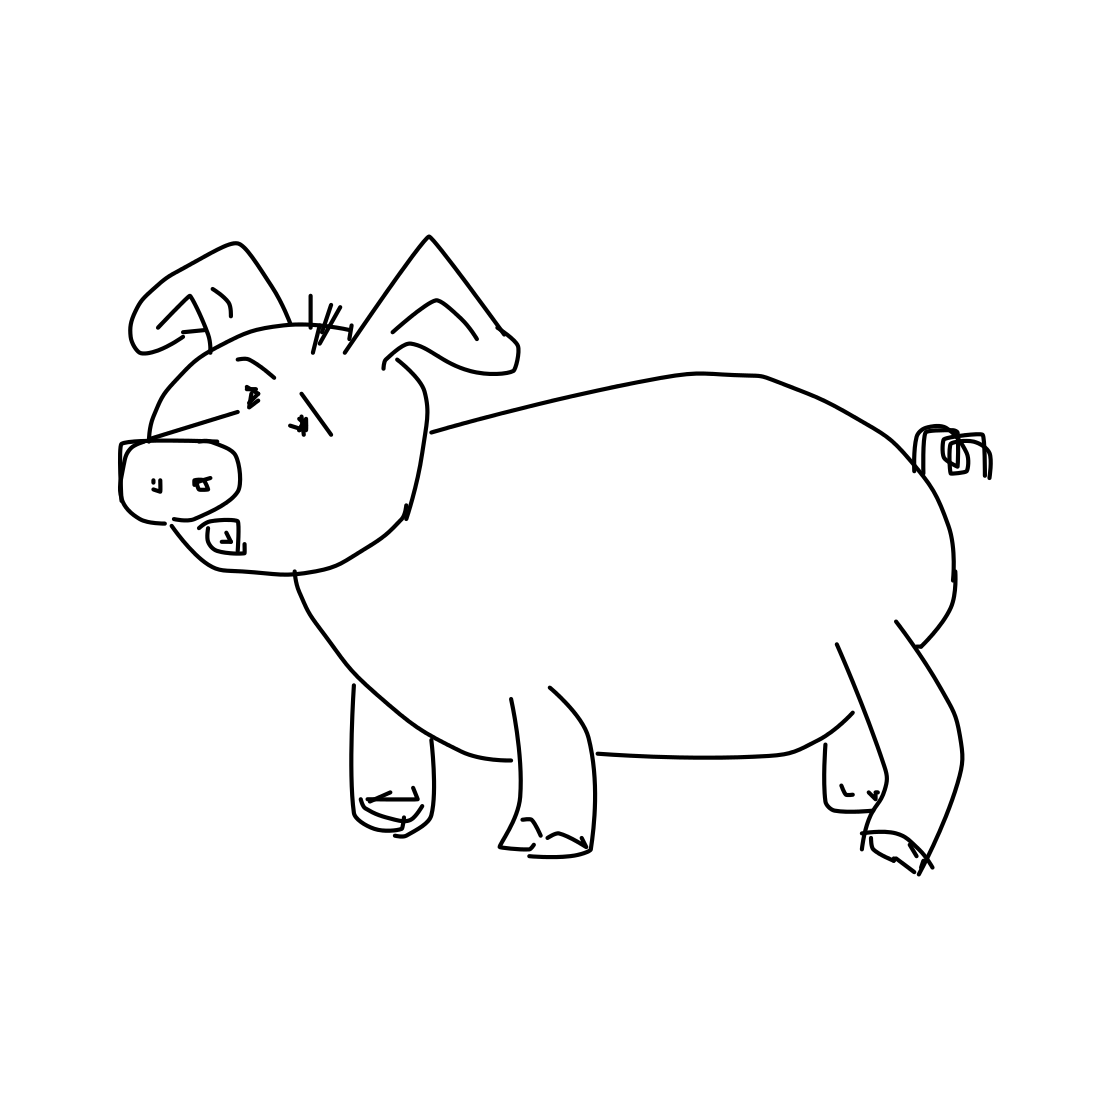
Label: pig